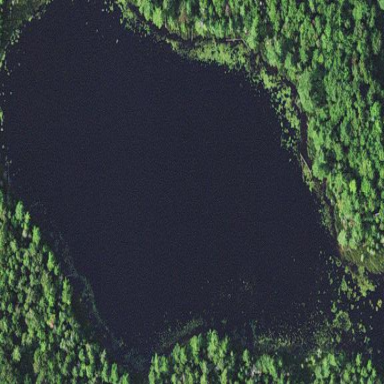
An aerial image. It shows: Lake with natural water.